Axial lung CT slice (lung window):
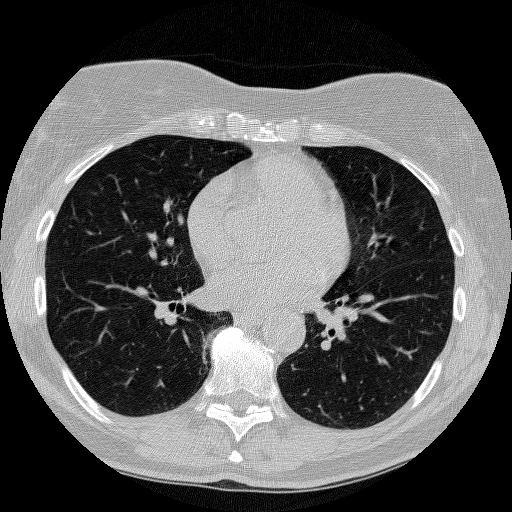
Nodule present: no